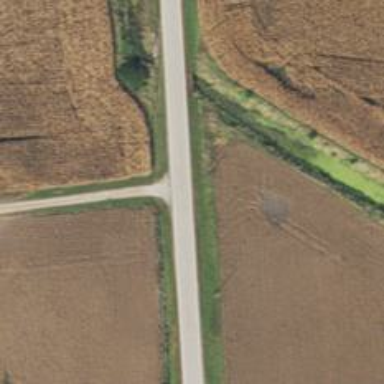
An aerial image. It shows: Tertiary road.